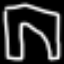
Label: pants